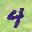
Label: 4